Interaction volume radius: 5 \u00c5
Interaction volume height: 15 \u00c5
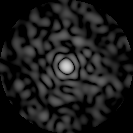
Disorder parameter: 0.7624